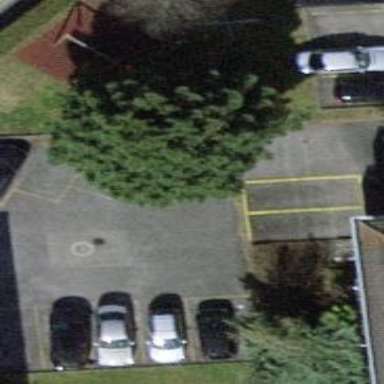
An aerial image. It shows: Urban environment with evergreen needle-leaved trees.